Question: Here is my code:
Now i want adjust all images in same marquee

'''
$sql=mysql_query("select * from event_extra_img where event_id=9");
while($row=mysql_fetch_array($sql))
{
$image=$row ['event_img_path'];
echo '<div style="margin-right:350px;">';
echo '<marquee><img src="upload/extra/'.$image.'" width="100" height="100"></marquee>.&nbsp;';
echo '</div>';
}
'''
?>
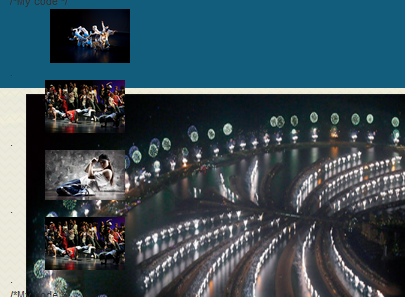
Answer: use this
'''
echo '<div style="margin-right:350px;">';
echo "<marquee>";
$sql=mysql_query("select * from event_extra_img where event_id=9");
while($row=mysql_fetch_array($sql))
{
$image=$row ['event_img_path'];
echo '<img src="upload/extra/'.$image.'" width="100" height="100">.&nbsp;';
}
echo "</marquee>";
echo "</div>";
'''